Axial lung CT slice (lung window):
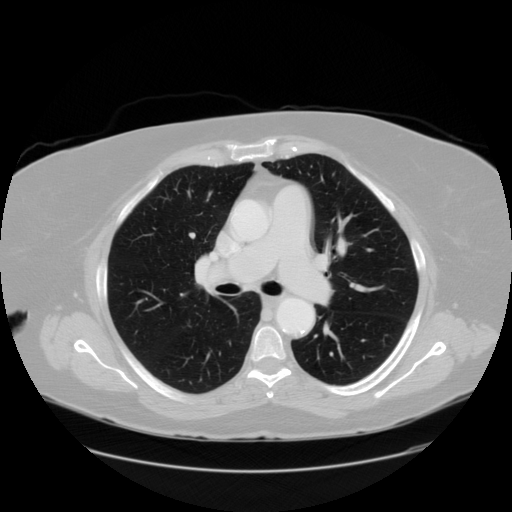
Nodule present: no